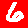
Digit: 6